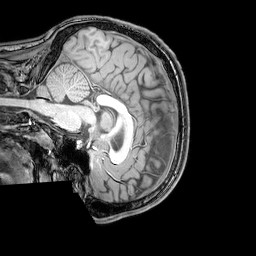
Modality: T1w
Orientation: sagittal
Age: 21
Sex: male
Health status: healthy
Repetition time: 0.081 s
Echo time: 0.037 s